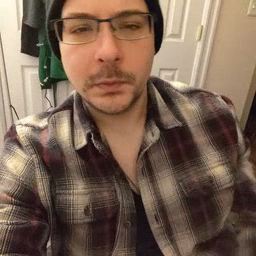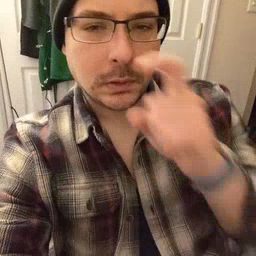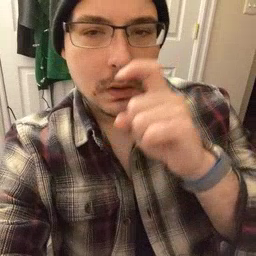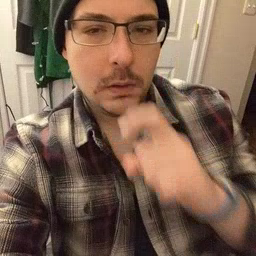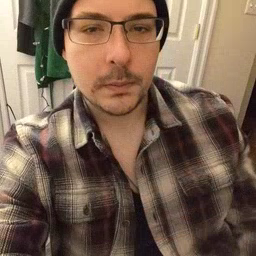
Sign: doll